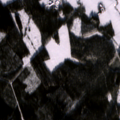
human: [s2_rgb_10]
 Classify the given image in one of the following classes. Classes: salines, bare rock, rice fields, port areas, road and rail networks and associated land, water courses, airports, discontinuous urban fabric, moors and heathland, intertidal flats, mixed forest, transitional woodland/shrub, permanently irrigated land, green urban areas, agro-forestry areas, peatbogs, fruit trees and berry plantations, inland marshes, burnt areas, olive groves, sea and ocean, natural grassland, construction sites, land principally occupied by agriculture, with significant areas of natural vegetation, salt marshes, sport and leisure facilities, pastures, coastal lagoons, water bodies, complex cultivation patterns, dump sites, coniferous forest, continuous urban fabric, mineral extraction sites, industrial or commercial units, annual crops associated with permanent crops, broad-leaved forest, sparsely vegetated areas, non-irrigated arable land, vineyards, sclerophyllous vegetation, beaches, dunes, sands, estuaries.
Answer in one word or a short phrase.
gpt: non-irrigated arable land, coniferous forest, mixed forest